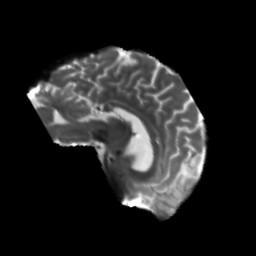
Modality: T2w
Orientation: sagittal
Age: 43
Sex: male
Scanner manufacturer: siemens
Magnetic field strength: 3 T
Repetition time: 5.25 s
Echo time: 0.08 s